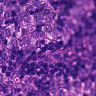
Metastatic tissue present: yes